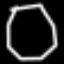
Label: octagon